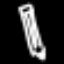
Label: pencil